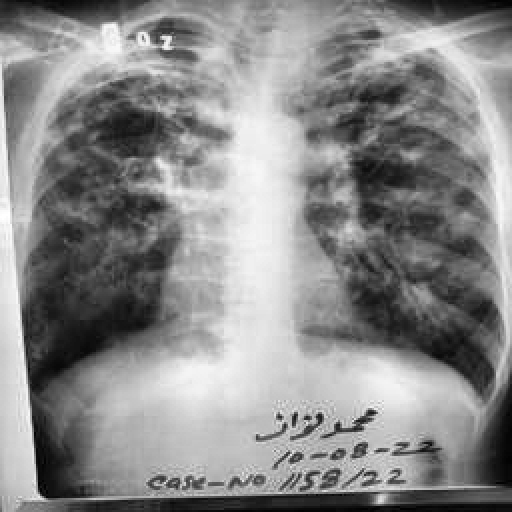
Finding: TUBERCULOSIS